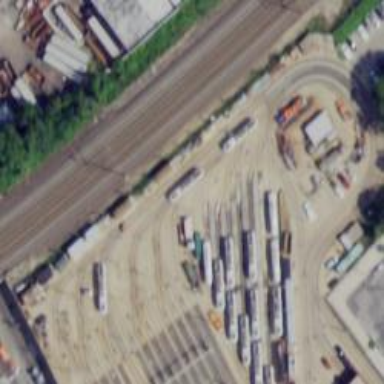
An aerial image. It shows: Tram railway running through service yard with electrified contact lines.